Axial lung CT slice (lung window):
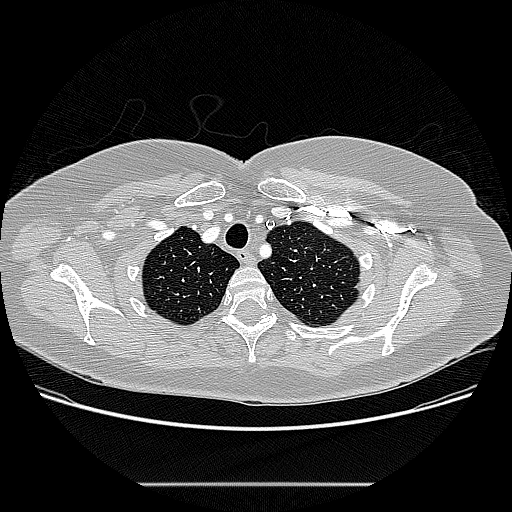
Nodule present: no